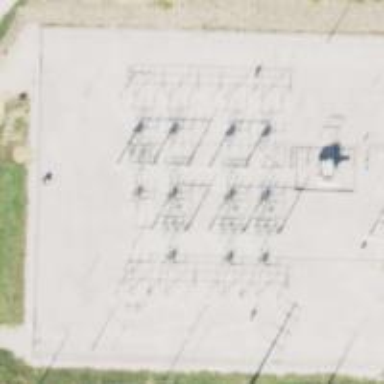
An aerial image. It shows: Switch used for power control.